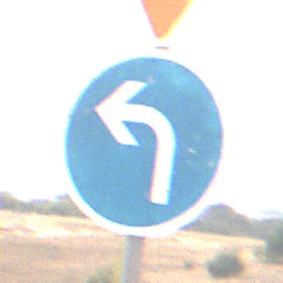
Verkehrszeichen: VorgeschriebeneFahrtrichtungLinks
Zusatzzeichen oben: VorfahrtGewaehren
Umgebung: Outdoor, Nature
Tageszeit: MorningAfternoon
Wetter: Overcast
Licht: Natural
Jahreszeit: NotSpecified
Kontrast: LowContrast